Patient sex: M
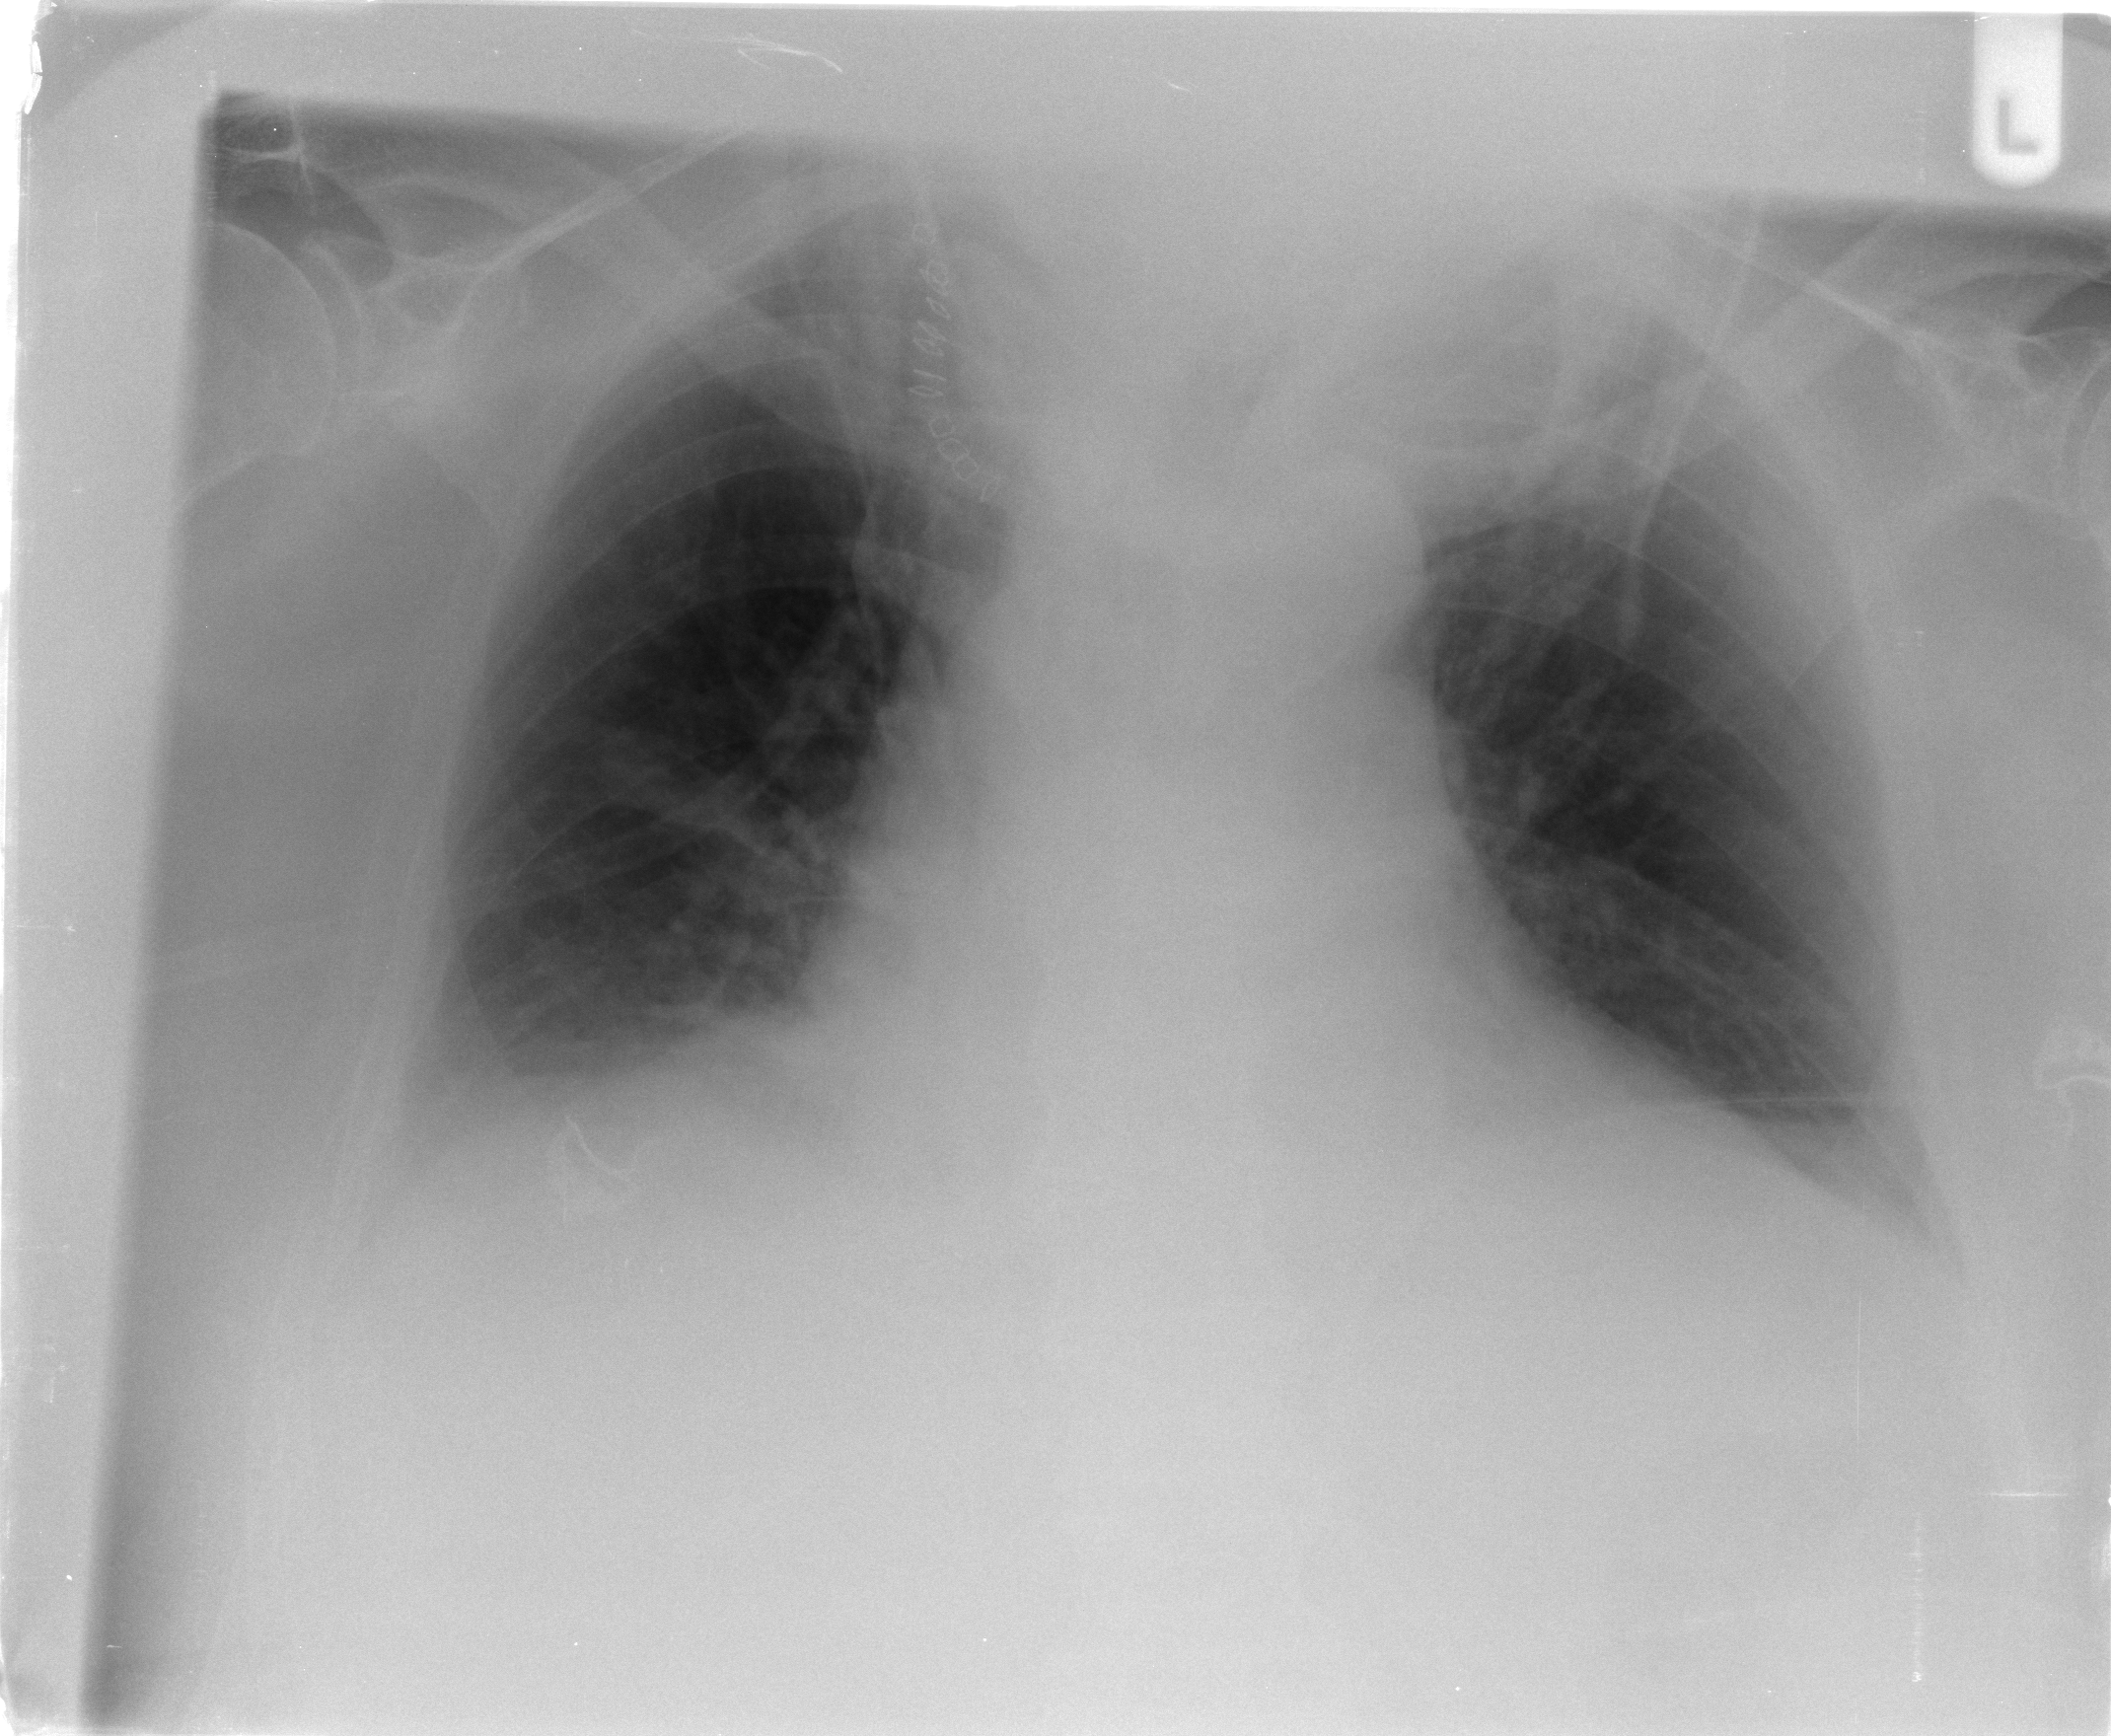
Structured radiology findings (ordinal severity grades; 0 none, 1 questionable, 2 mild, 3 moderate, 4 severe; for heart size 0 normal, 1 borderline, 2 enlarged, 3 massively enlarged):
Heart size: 0
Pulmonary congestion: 2
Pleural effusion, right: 0
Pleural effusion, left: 2
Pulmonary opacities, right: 0
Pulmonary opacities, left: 0
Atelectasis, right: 2
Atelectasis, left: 3